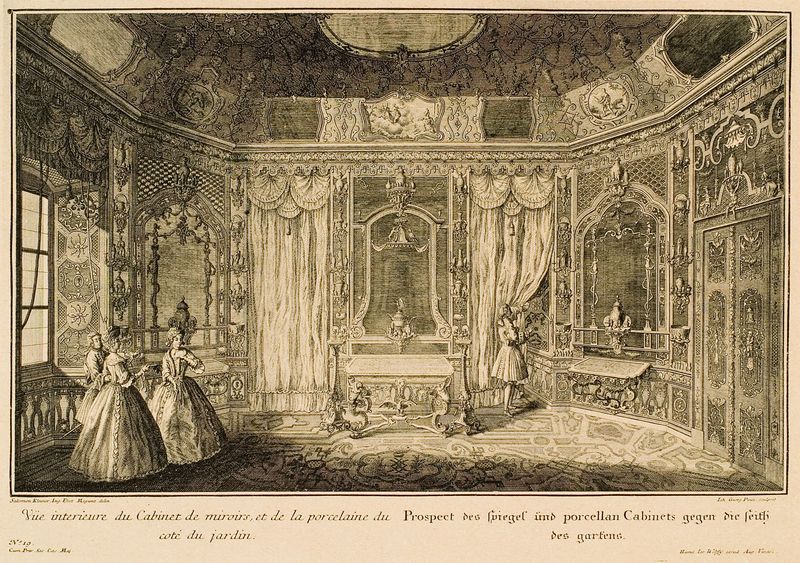
Titel: Prospect des Spiegel und porcellan Cabinets gegen die Seith des gartens
Künstler: Salomon Kleiner
Schlagwörter: frauen, damen, fenster, kleid, kleider, raum, tisch, tür, zeichnung, zimmer, teppich, barock, spiegel, vorhang, boden, decke, garten, türen, hof, salon, vorhänge, porzellan, druck, schloß, kabinett, prunk, versailles, cabinet, schlosszimmer, of, porzellankabinett, tisvh